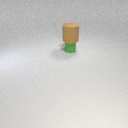
small green rubber cylinder below large brown rubber cylinder